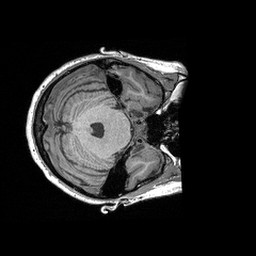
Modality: T1w
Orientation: axial
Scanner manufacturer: siemens
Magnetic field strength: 3 T
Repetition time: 2.3 s
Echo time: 0.00298 s